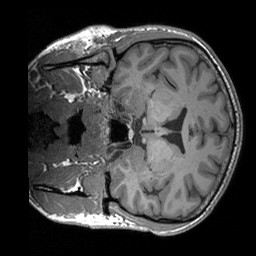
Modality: T1w
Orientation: coronal
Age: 30
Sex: male
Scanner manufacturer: siemens
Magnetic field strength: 3 T
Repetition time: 1.9 s
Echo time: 0.00227 s